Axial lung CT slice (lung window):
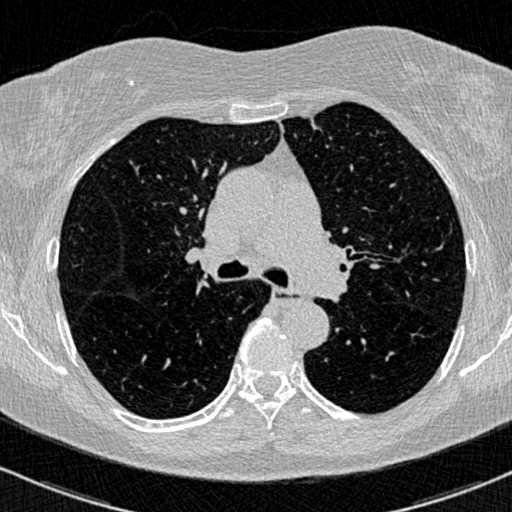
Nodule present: no